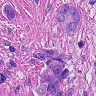
Metastatic tissue present: yes